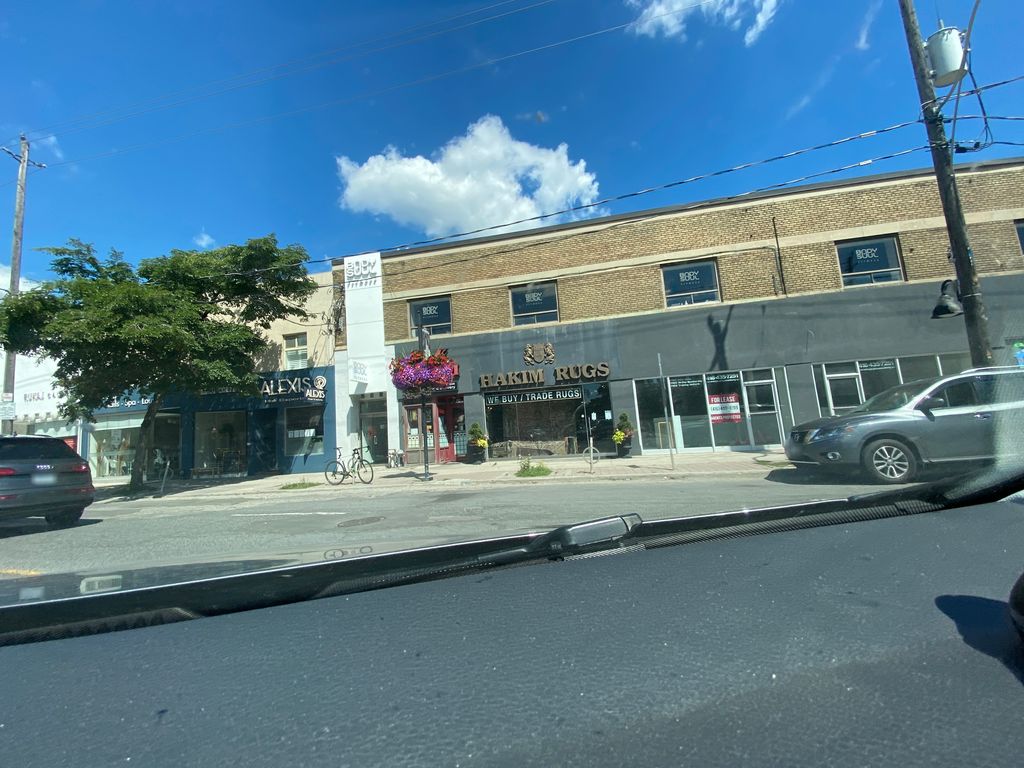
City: toronto